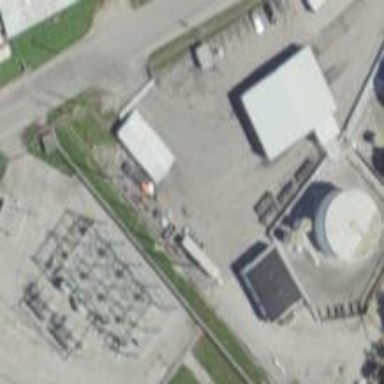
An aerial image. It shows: Power substation.